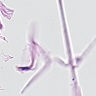
Metastatic tissue present: no